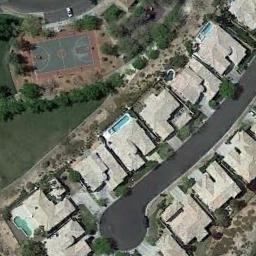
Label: basketball_court